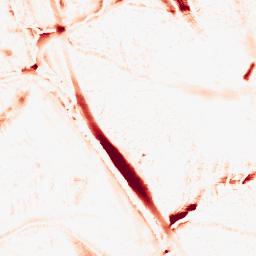
Category: morphological
Decomposition family: morphological_ellipse
Decomposition parameters: operation: opening
width: 20
height: 30
Upsampling method: cubic_catmull_rom
Upsampling parameters: scale: 4
Upsampling scale: 4